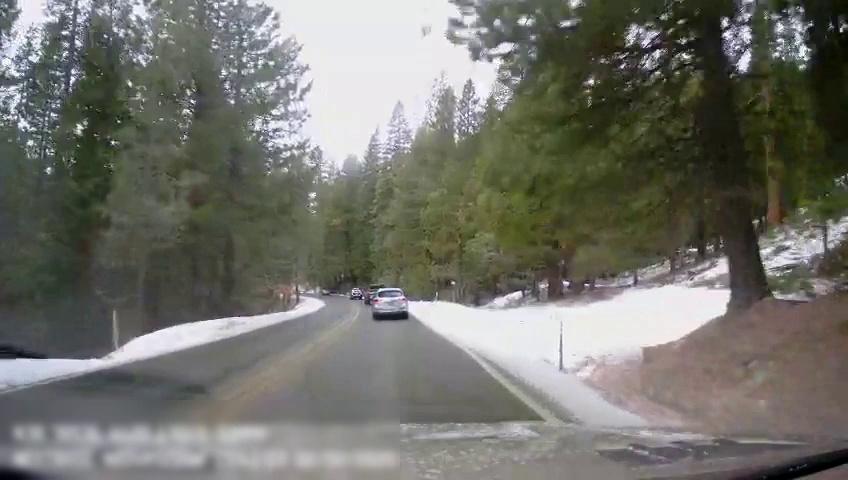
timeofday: Day
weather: Cloudy
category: Drivable Space
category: Vehicles | Car
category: Vehicles | Truck
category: Vehicles | Car
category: Lanes | Current Lane
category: Lanes | Current Lane
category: Lanes | Opposite Lane
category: Lanes | Opposite Lane